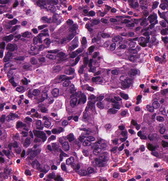
Tumor epithelial tissue: yes
Tumor-associated stroma tissue: no
Normal tissue: no